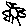
Label: bird